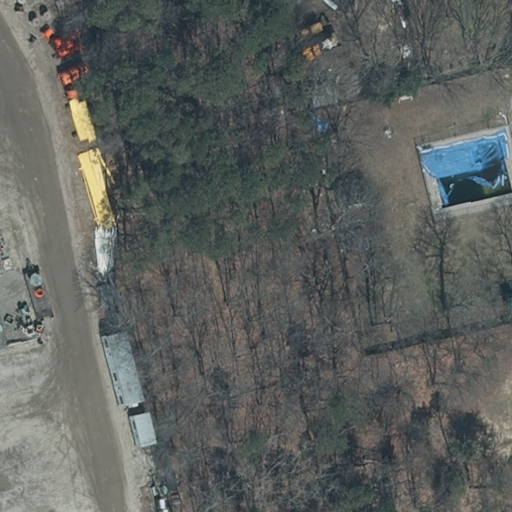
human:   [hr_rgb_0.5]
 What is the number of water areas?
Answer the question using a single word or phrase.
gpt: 0

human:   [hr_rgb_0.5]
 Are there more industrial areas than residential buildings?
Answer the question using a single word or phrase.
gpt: yes

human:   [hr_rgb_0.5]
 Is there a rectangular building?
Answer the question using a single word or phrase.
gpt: yes

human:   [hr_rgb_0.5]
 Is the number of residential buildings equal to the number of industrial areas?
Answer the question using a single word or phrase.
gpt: no

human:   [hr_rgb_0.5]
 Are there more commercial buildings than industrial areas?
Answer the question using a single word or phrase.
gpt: no

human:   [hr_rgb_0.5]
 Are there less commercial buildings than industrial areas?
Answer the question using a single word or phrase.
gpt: yes

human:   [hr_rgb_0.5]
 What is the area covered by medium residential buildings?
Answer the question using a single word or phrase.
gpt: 0m2

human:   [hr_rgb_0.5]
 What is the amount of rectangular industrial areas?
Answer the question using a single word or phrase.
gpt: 1

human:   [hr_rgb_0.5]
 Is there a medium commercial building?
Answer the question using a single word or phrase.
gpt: no

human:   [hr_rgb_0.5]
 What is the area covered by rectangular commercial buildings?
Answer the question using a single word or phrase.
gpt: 0m2

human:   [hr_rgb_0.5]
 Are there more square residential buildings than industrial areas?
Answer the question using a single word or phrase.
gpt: no

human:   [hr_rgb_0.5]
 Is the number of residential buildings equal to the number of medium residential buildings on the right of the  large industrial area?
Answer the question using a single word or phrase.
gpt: yes

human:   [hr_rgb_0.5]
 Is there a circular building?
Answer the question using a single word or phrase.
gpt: no

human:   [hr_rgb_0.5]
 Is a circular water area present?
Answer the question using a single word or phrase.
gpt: no

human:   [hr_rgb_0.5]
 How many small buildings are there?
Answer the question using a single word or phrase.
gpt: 1

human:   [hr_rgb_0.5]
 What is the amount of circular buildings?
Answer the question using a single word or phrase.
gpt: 0

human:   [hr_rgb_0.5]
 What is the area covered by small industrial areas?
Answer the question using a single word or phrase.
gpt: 0m2

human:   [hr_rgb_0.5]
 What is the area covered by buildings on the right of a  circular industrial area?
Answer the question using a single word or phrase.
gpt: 0m2

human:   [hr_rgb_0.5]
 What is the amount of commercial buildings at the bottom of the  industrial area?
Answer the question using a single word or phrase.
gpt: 0

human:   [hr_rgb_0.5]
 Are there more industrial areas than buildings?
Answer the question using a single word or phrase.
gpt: no

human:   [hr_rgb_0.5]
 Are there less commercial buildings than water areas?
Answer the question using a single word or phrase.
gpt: no

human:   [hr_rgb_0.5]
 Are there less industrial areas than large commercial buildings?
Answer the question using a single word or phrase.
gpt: no

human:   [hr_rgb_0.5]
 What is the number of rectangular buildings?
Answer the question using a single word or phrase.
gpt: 1

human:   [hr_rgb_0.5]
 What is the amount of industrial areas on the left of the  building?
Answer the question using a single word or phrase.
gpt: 1

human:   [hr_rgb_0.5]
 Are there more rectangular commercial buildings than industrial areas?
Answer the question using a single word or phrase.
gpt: no

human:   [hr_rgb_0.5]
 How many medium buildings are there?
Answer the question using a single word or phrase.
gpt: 0

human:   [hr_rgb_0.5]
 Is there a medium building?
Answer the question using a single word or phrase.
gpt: no

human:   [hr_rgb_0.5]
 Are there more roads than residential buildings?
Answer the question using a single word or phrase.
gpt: no

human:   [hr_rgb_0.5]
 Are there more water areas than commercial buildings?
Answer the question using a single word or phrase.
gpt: no

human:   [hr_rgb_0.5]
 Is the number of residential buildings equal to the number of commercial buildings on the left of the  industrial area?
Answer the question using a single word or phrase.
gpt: yes

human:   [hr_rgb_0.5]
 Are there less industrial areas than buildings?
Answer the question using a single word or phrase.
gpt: no

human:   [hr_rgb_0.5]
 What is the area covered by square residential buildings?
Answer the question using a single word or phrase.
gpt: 0m2

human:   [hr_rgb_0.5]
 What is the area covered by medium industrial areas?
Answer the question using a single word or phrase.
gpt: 0m2

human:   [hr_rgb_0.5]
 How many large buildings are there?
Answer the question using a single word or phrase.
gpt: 0

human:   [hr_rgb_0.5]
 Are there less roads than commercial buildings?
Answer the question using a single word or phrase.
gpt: no

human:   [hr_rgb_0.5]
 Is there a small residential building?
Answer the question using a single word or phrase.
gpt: no